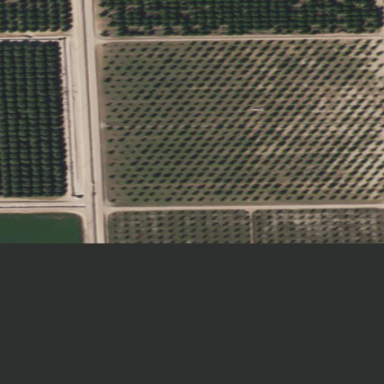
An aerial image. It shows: Orchard.